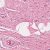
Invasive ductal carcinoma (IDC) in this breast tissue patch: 0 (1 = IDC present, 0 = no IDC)